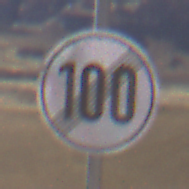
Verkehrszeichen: EndeGeschwindigkeit100
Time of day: Midday
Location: Outdoor (Nature)
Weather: Clear
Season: NotSpecified
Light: Natural